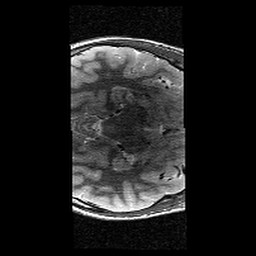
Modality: T2w
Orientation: axial
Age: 10
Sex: male
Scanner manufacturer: siemens
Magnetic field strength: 3 T
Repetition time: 9.23 s
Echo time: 0.067 s